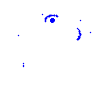
Particle: electron